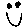
Label: smiley face